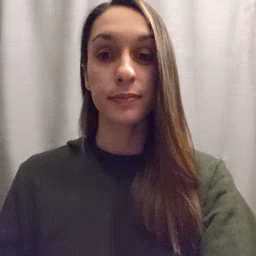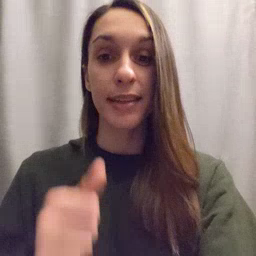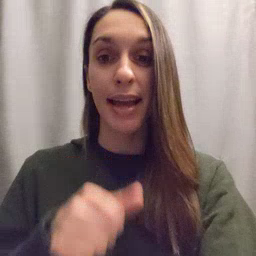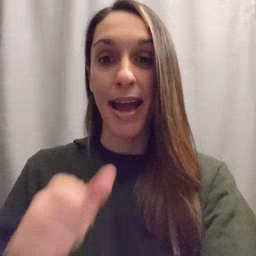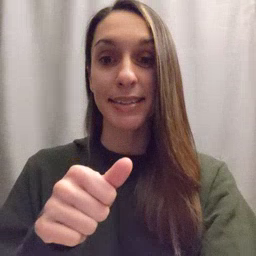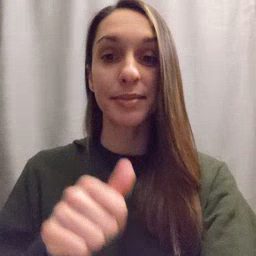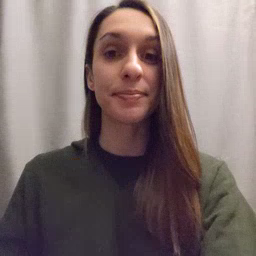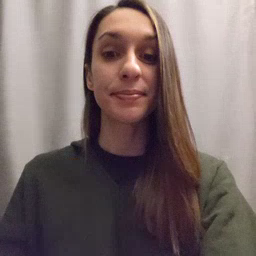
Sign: hide